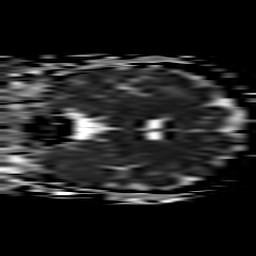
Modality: ADC
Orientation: coronal
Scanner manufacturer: philips
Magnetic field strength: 3 T
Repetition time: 3.082 s
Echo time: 0.076 s